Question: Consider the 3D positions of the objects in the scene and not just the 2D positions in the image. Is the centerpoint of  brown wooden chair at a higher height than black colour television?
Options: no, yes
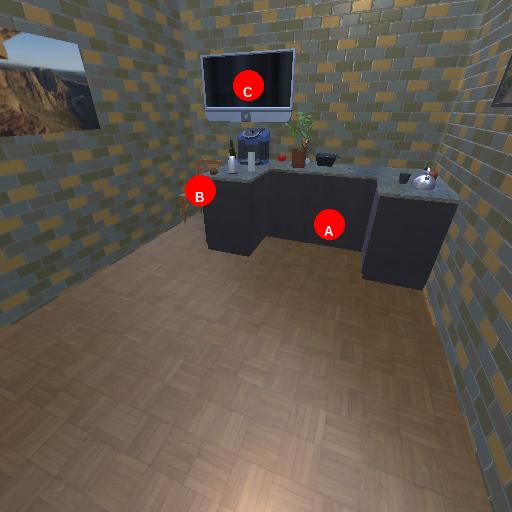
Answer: no